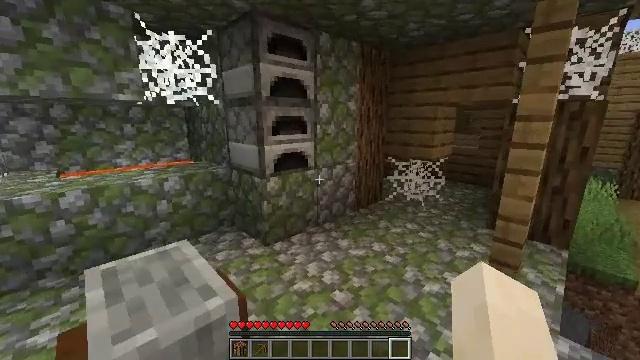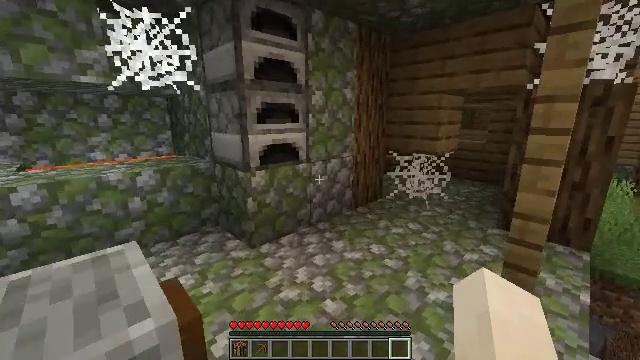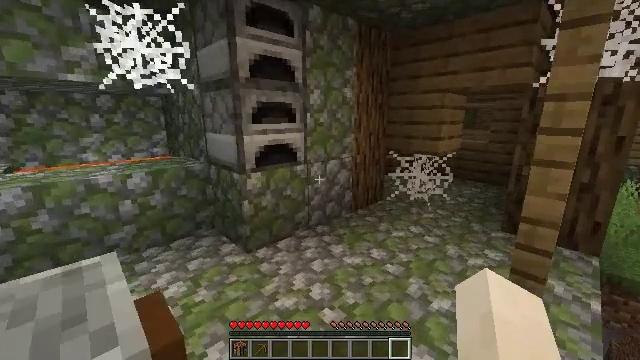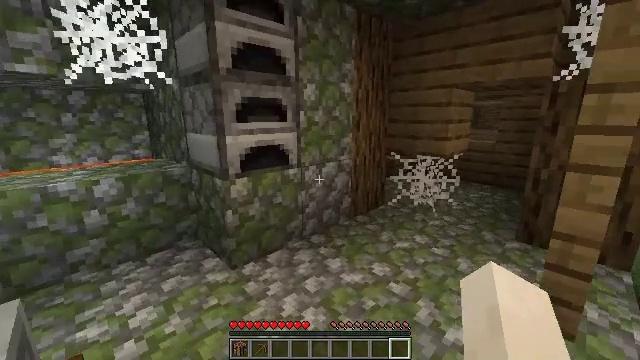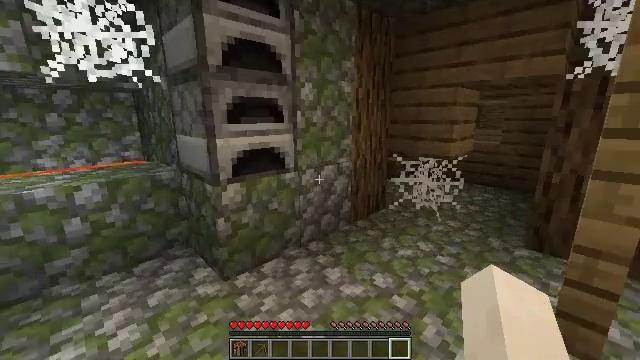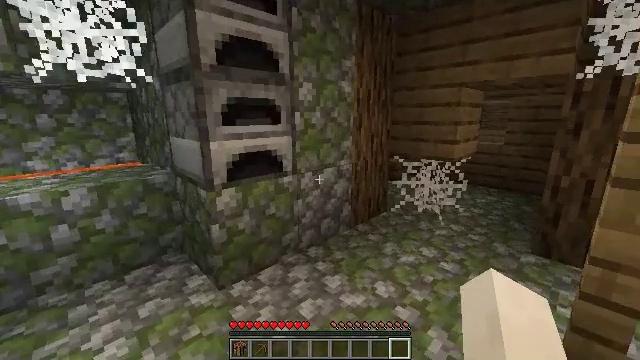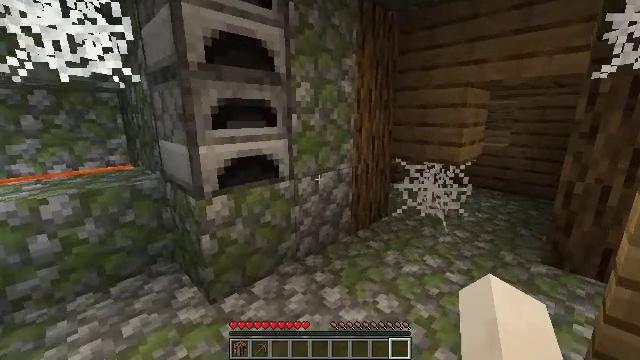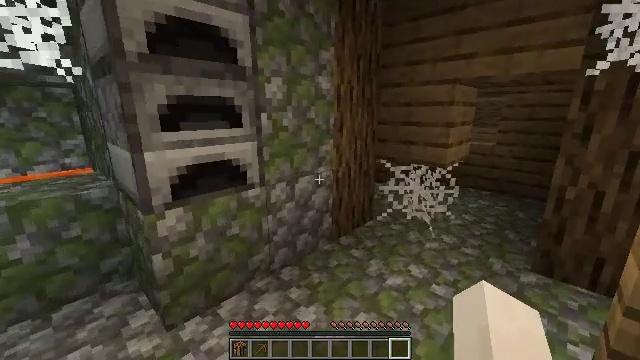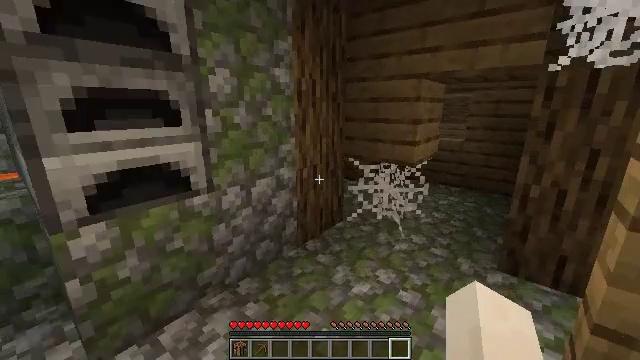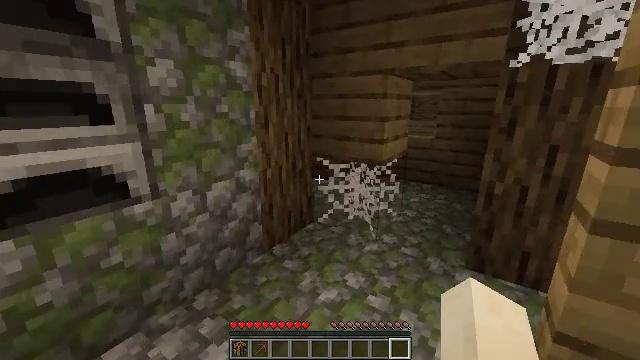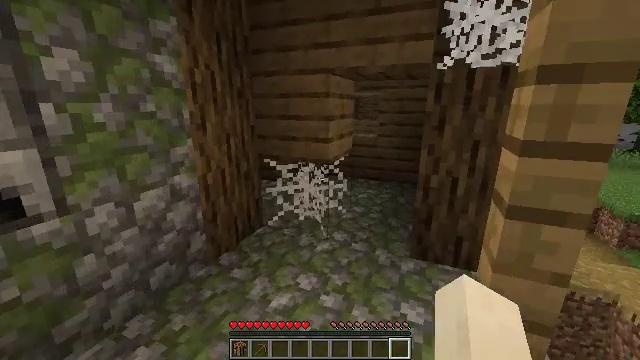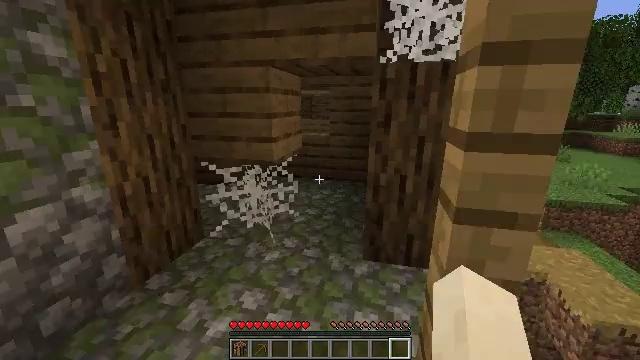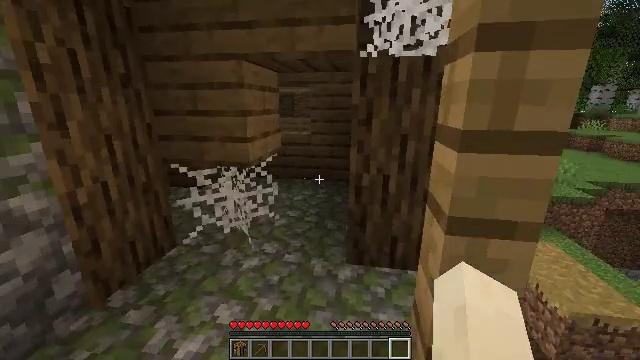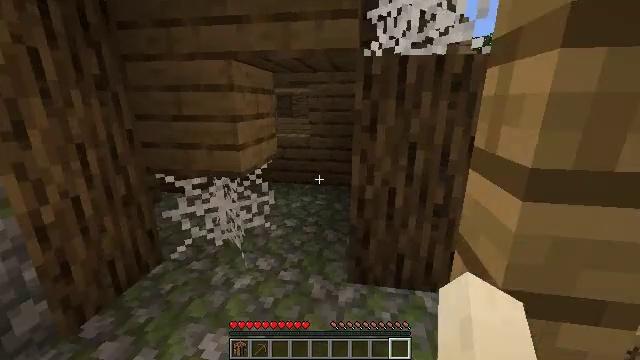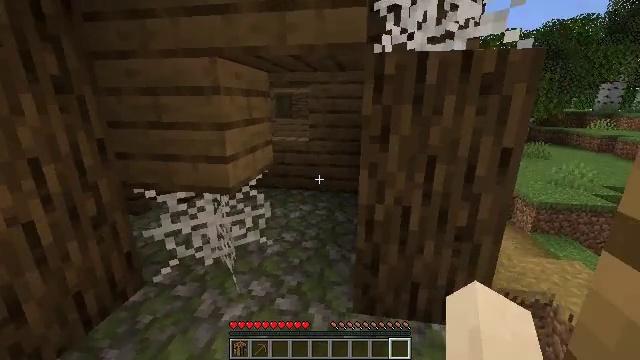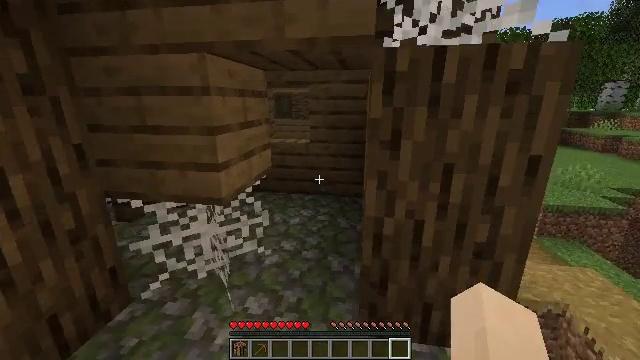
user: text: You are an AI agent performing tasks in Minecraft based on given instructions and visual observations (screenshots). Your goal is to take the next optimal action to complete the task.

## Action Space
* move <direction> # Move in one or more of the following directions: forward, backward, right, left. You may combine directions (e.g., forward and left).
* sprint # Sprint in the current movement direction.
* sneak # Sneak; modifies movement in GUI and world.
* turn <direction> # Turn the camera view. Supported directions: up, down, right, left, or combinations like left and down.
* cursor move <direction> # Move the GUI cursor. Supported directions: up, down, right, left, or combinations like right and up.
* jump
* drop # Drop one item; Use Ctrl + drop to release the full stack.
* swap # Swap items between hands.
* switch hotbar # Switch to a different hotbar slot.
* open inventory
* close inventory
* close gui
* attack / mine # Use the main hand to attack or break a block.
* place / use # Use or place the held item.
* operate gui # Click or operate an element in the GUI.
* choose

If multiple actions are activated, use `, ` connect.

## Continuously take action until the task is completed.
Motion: motion action
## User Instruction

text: Smash the furnace to retrieve it.
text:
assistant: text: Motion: move forward
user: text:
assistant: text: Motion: move forward
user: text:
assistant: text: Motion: move forward
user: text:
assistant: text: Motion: move forward
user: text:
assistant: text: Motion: move forward
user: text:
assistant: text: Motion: move forward and move right
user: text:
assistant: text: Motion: move forward and move right, turn right
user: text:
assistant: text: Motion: move forward and move right, turn right
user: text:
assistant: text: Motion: move forward and move right, turn right
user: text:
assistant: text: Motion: move forward and move right, turn right
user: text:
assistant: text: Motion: move forward, turn right
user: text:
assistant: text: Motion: move forward, turn right
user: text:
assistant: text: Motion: move forward
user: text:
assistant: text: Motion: move forward
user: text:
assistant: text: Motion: move forward
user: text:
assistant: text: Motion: move forward
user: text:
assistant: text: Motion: move forward
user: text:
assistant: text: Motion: move forward
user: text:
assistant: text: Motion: move forward
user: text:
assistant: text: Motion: move forward
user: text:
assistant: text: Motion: move forward
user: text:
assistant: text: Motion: move forward
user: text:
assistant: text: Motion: move forward
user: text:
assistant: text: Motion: move forward, turn left
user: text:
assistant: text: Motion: move forward and move right
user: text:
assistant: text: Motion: move forward and move right, turn left
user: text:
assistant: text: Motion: move forward and move right, turn left
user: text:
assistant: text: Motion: move forward and move right, turn left
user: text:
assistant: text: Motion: move forward and move right
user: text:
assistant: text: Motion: move forward and move right